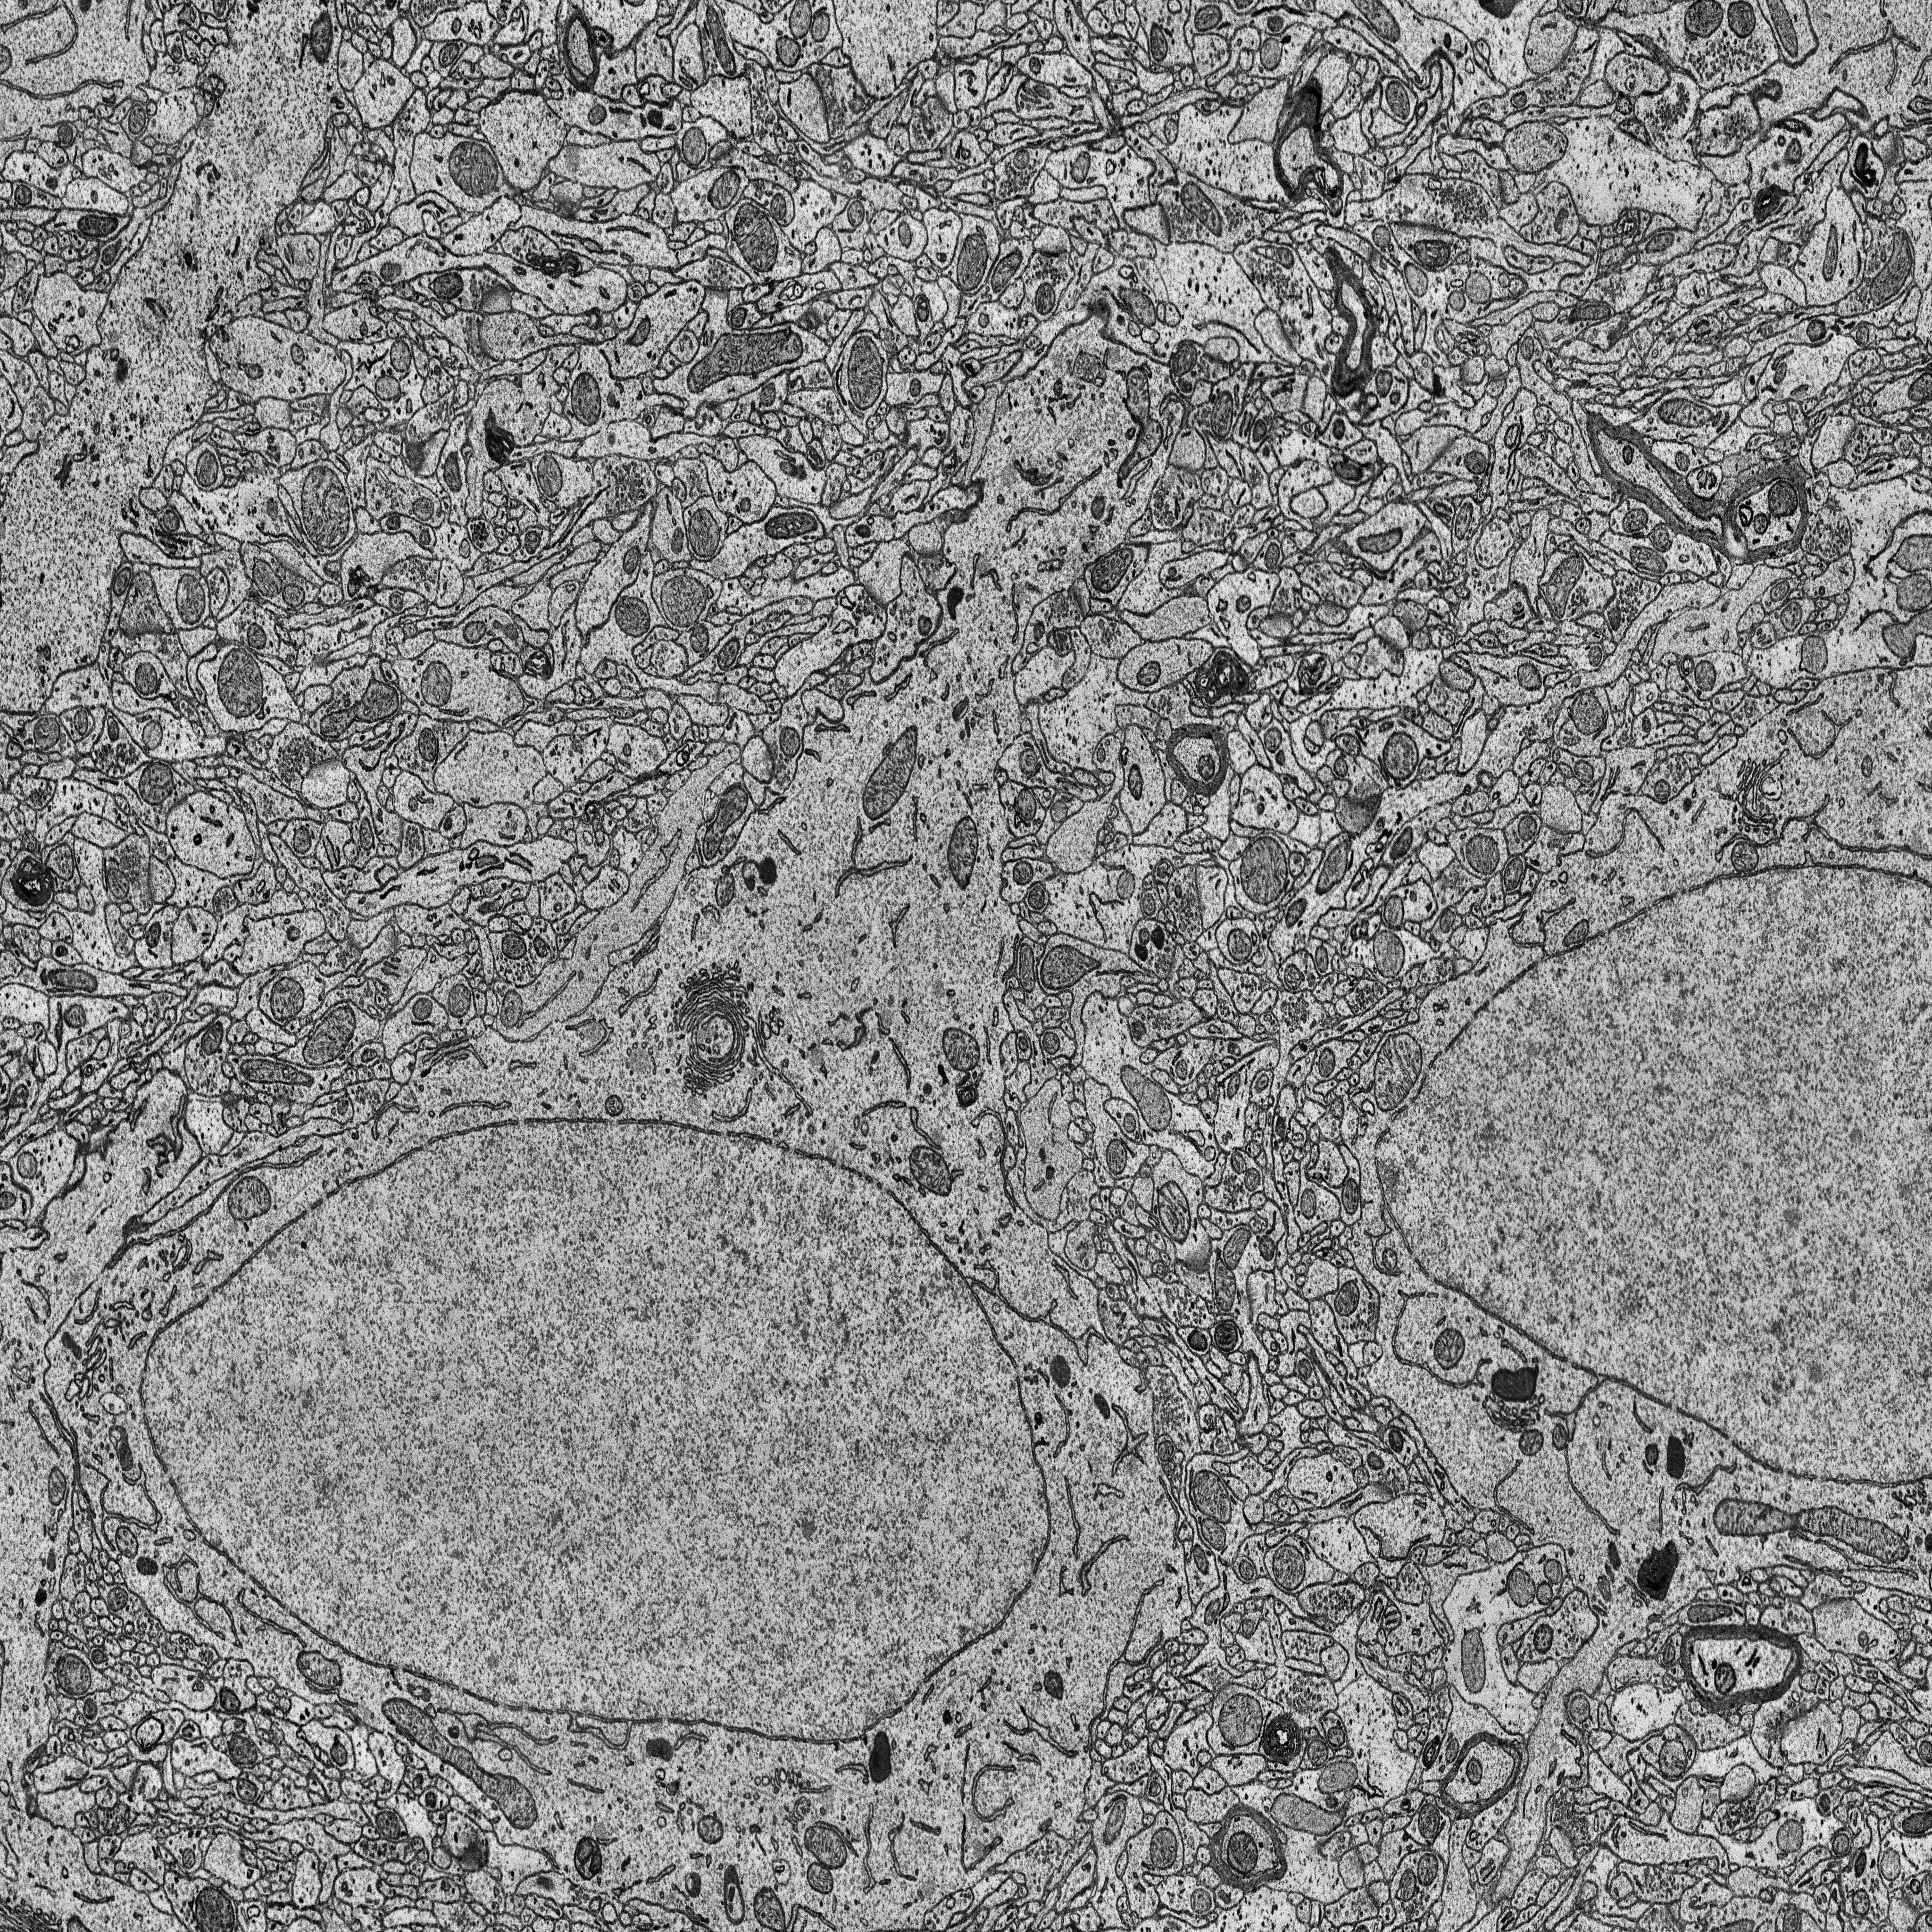
Electron microscopy slice of rat cortex tissue
Slice depth (z): 376
Mitochondria instances in slice: 350